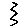
Label: zigzag